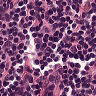
Metastatic tissue present: no